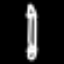
Label: pencil